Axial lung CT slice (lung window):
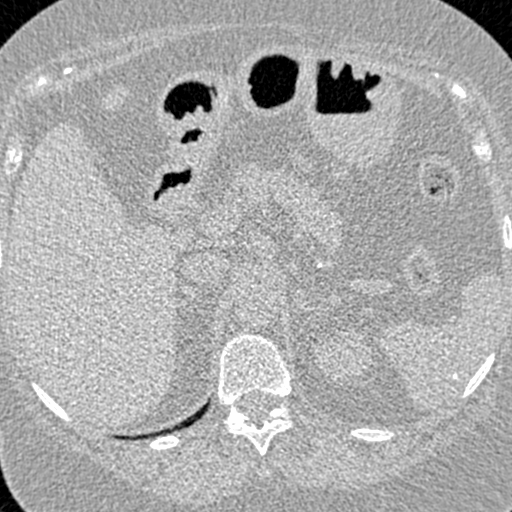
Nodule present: no